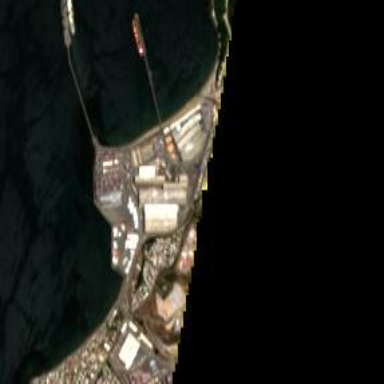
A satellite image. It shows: Industrial area designated for port activities.